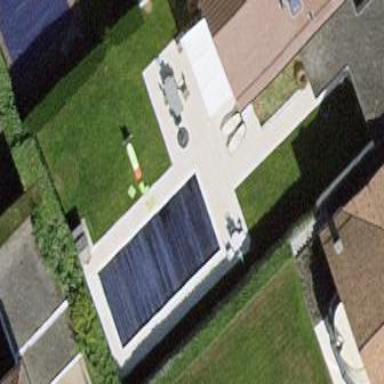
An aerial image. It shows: Swimming pool located in leisure land.